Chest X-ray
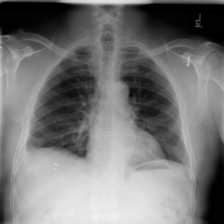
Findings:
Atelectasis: negative
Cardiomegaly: negative
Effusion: negative
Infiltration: negative
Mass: negative
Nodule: negative
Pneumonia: negative
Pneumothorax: negative
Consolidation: negative
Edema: negative
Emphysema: negative
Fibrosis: negative
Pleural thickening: negative
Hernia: negative